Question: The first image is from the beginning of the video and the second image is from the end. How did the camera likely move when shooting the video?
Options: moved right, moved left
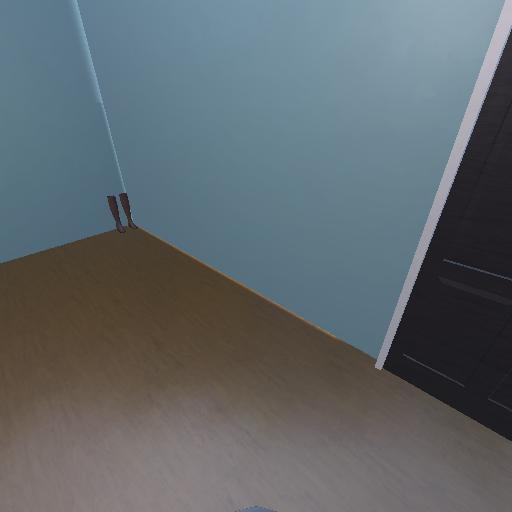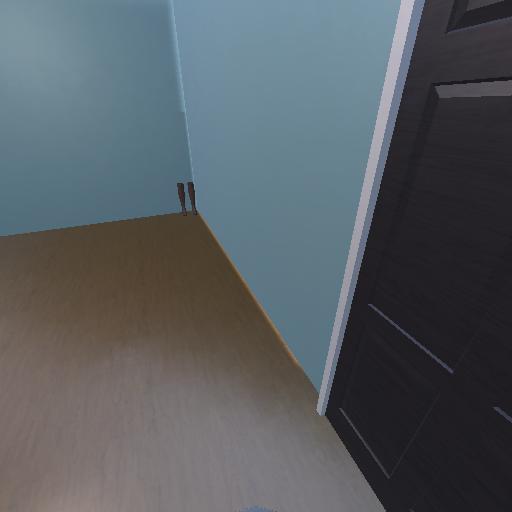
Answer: moved right